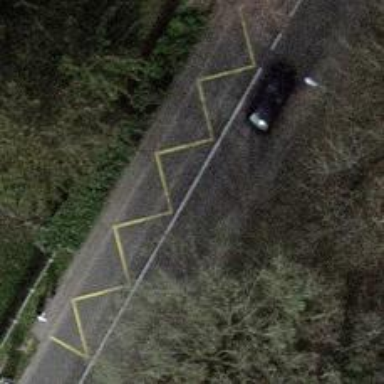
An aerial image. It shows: Bus stop equipped with public transport stop position.